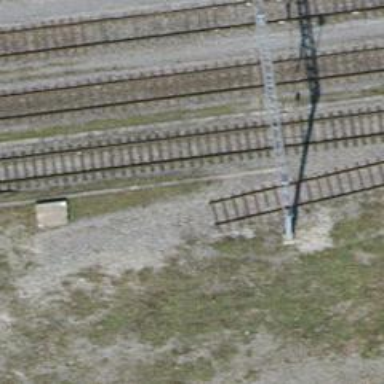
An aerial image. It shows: Disused railway yard with one track.